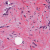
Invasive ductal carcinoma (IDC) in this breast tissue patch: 1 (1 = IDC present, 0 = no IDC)